Chest X-ray:
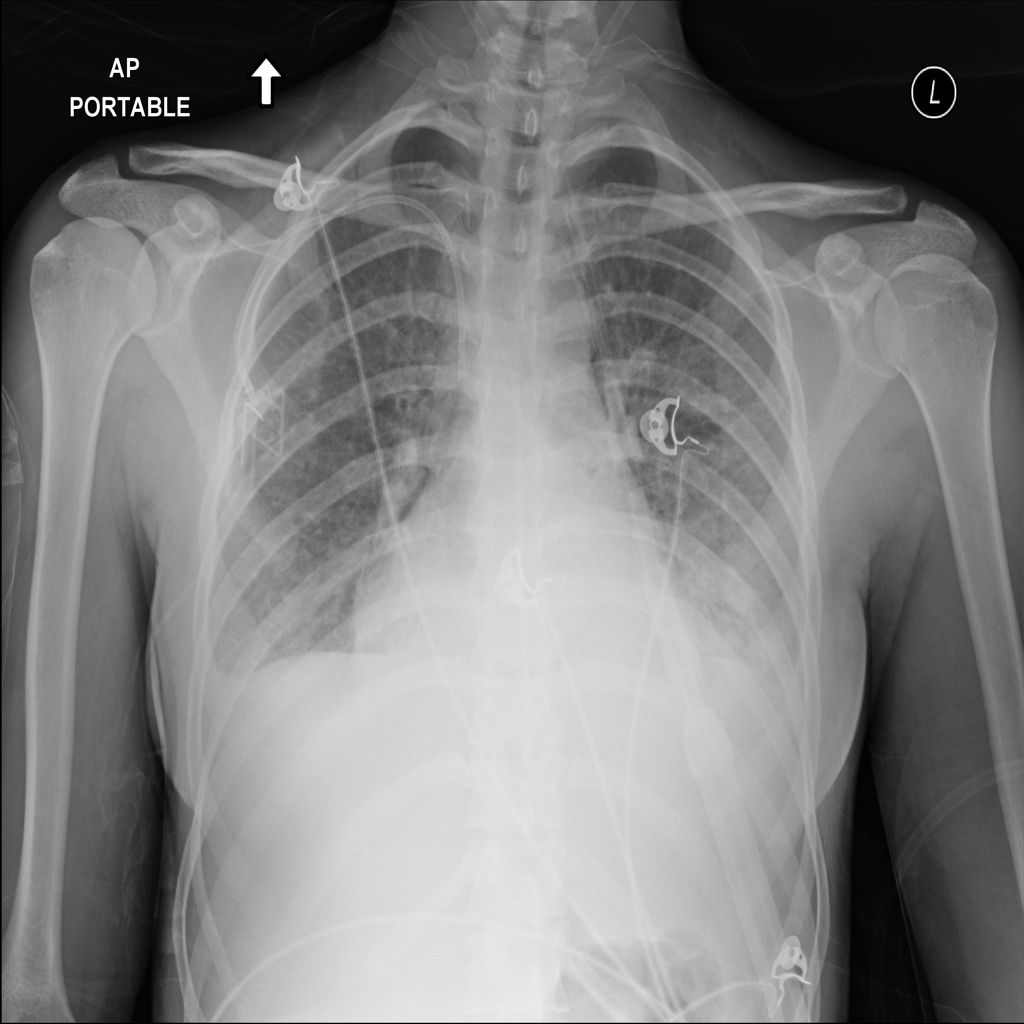
Findings: Consolidation, Effusion
No abnormal finding: no